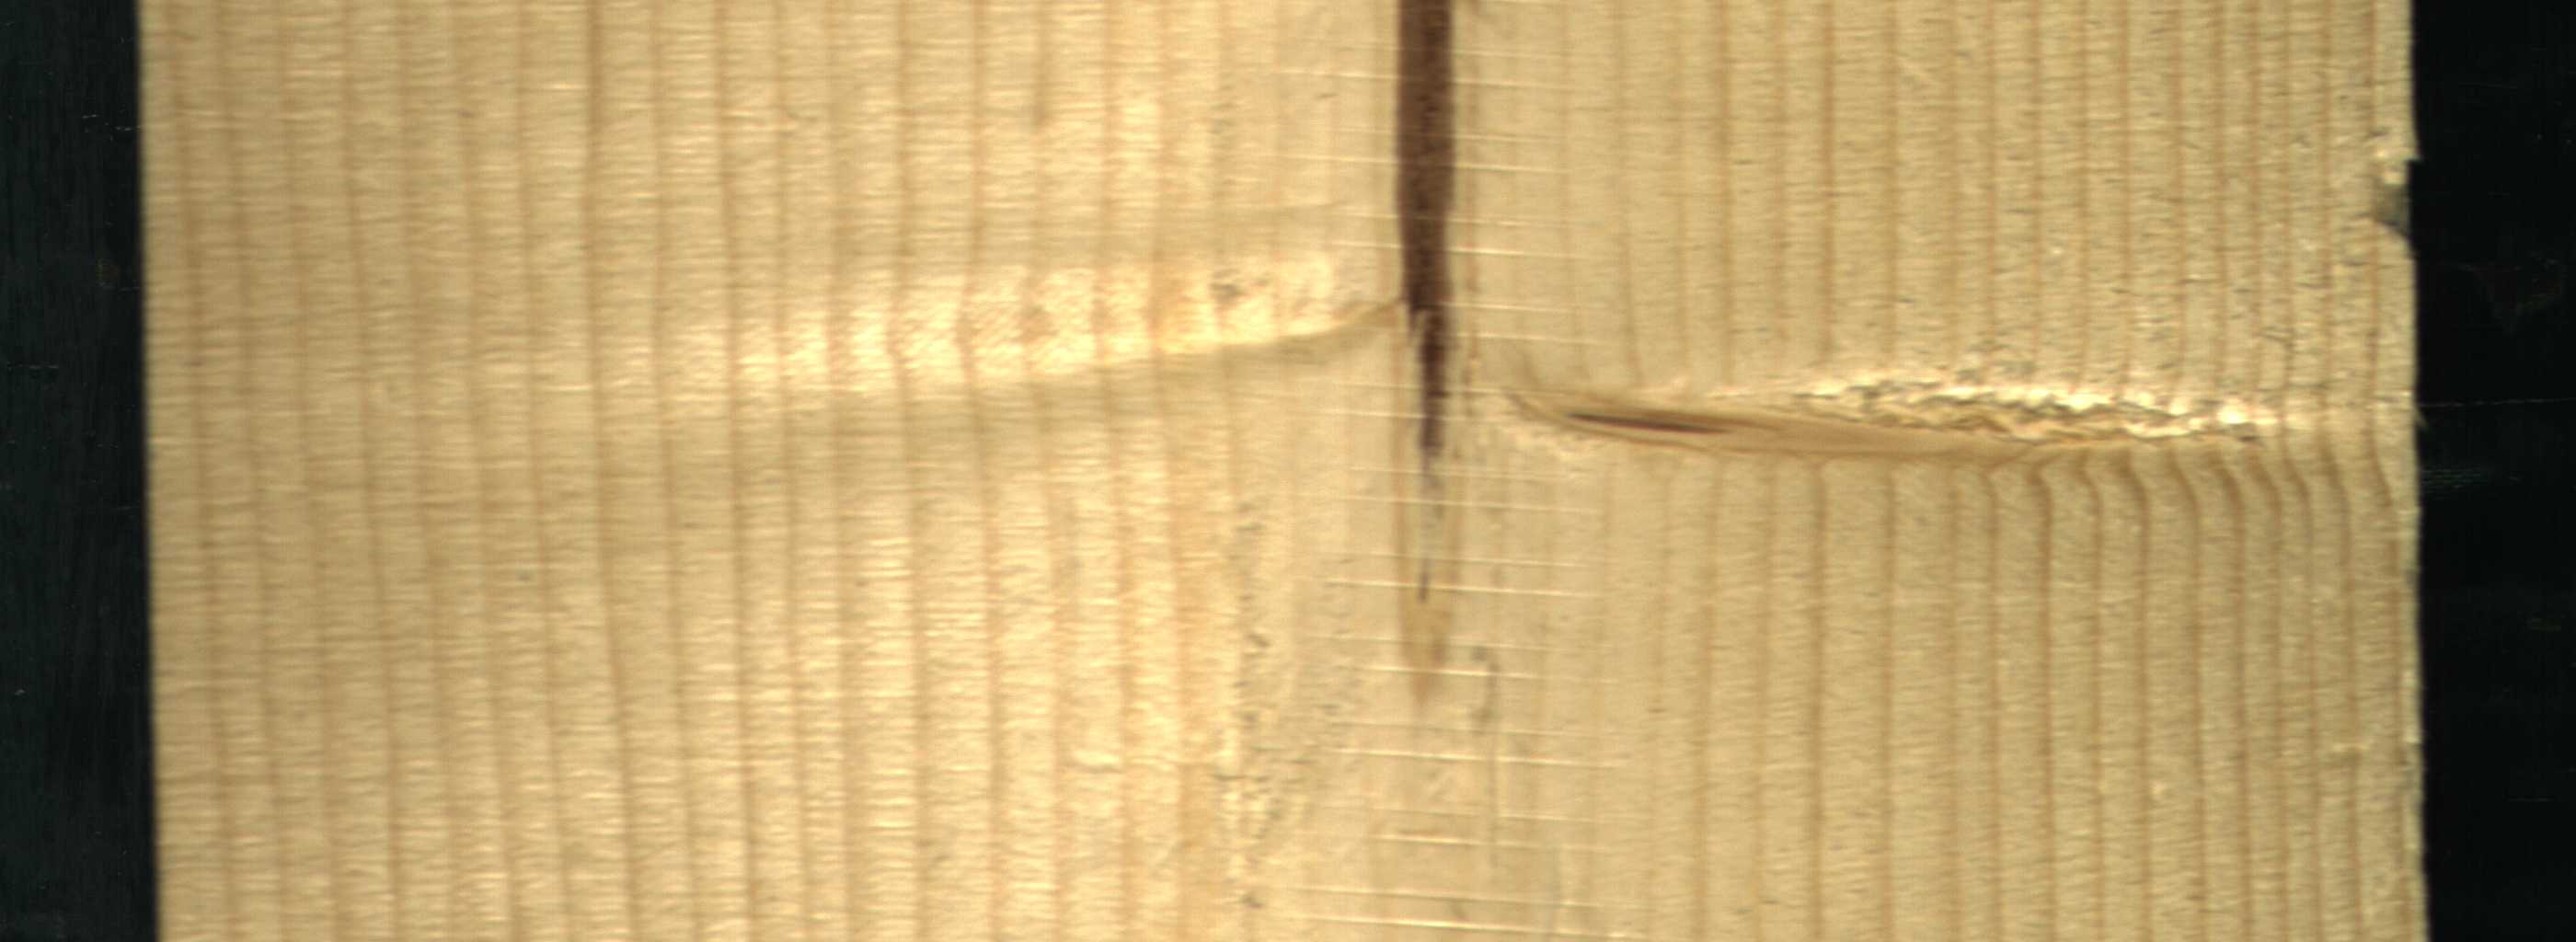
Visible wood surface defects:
Marrow
Live_Knot